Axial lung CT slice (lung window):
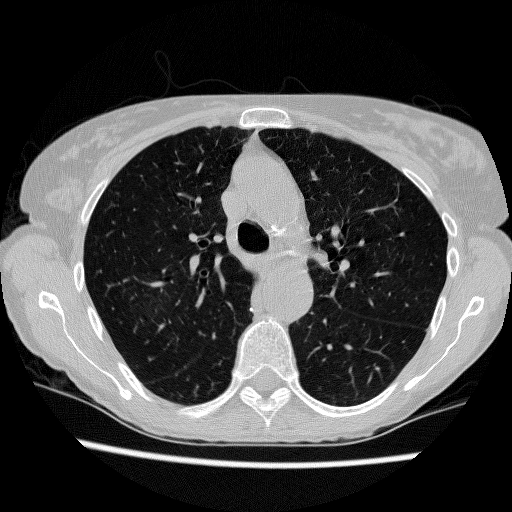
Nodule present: no